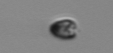
Label: Pyramimonas